Current action and preconditions to check: trajectory_clear

Your task: For each precondition in the list above, predict whether it will hold at this action.

Consider the current scene as observed from the mobile robot's camera, and analyze the predicted future states of all dynamic agents (e.g., people, animals, vehicles, or any moving entities) within the NEXT SECOND.

IMPORTANT: Only answer "very likely" if you are absolutely certain—based on strong, clear evidence—that a dynamic agent will violate the precondition in the predicted future state. Do NOT answer "very likely" for unlikely, ambiguous, or low-probability risks.

Ask yourself for each precondition: Is there a high probability, with clear and convincing evidence, that the predicted future states of any dynamic agent will interfere with the predicted future state of the currently executing action within the NEXT SECOND, causing that precondition to fail?

Assess the risk level based on these predictions. Use "likely" or "very likely" if motions create a clear risk of interference.

Use "neutral" or "improbable" if agents are nearby but their predicted paths are clearly diverging or non-conflicting.

Failure Risk Categories: "very improbable", "improbable", "neutral", "likely", "very likely"

Answer Format: Output ONLY the probability_of_failure value from these categories: "very improbable", "improbable", "neutral", "likely", "very likely"

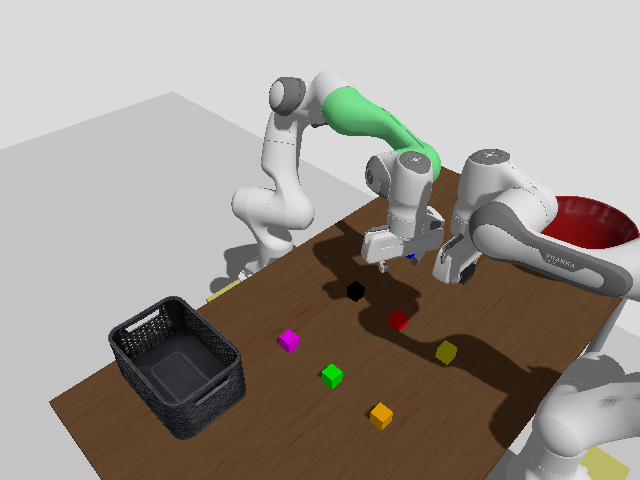

Answer: likely